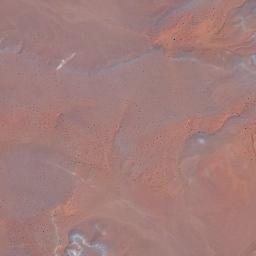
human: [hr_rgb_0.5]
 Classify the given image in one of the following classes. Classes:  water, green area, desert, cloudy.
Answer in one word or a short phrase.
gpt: desert